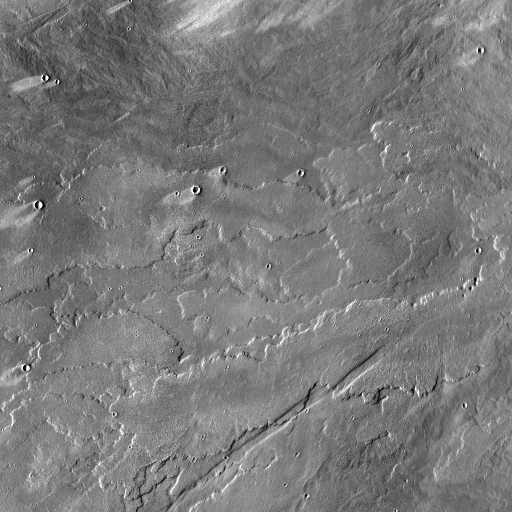
Crater classes present: Background, Other